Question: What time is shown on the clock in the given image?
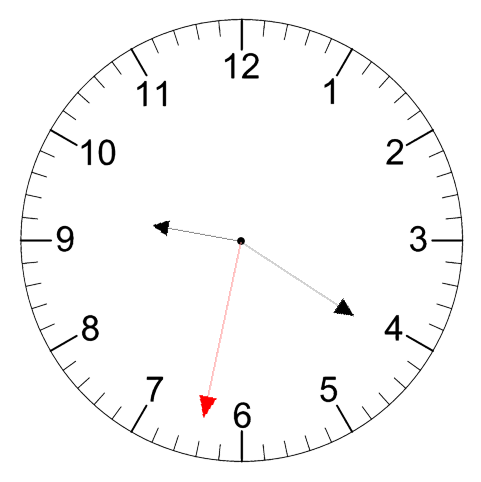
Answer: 09:20:32